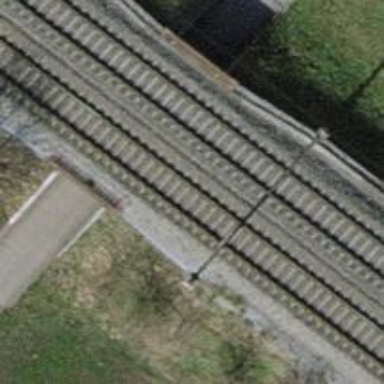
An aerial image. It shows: Single-track electrified railway with contact line.